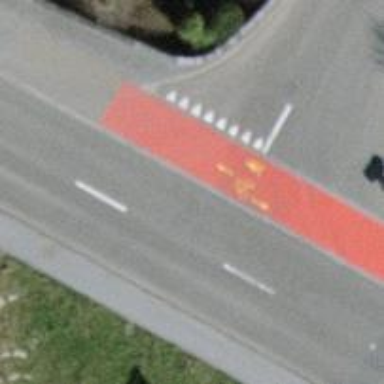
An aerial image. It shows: Secondary road with asphalt surface and cycle track alongside.